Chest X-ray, PA view. Patient: 73 years old, sex F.
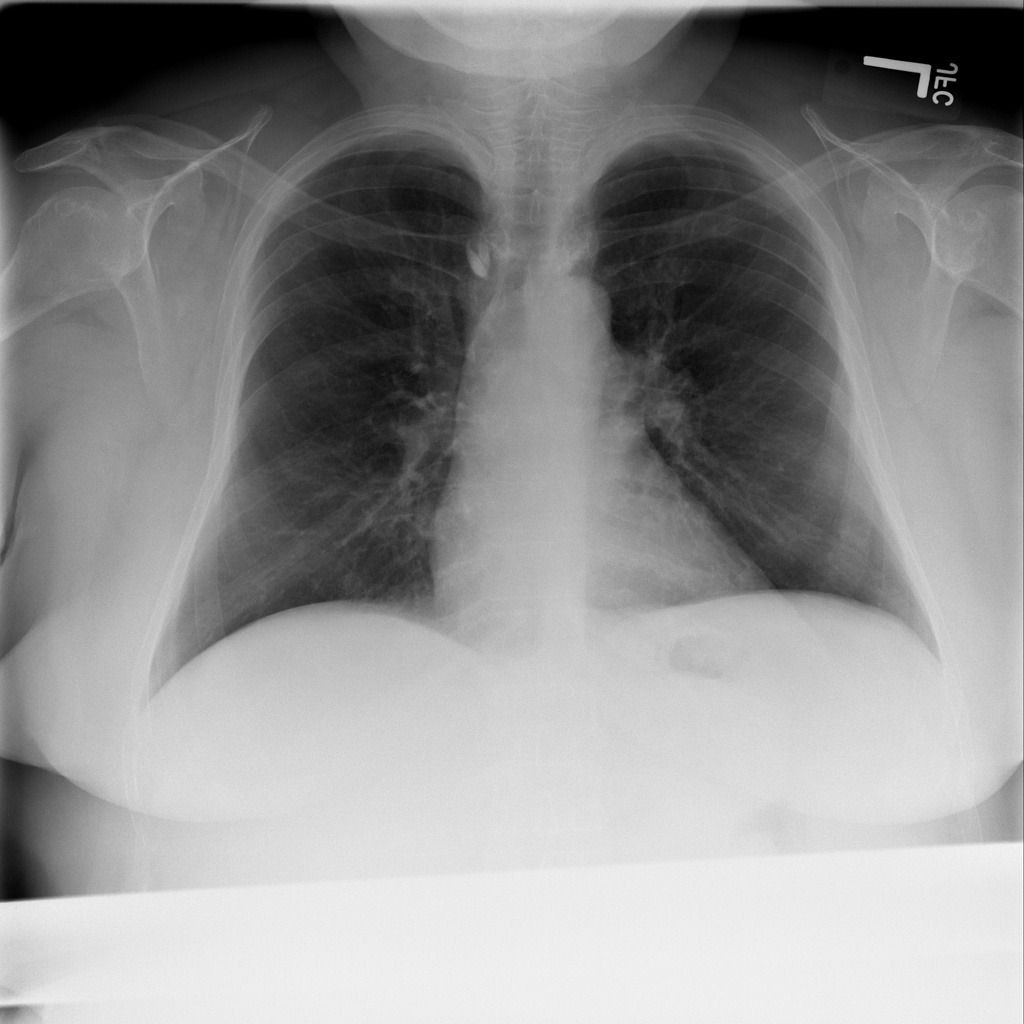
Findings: Infiltration